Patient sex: F
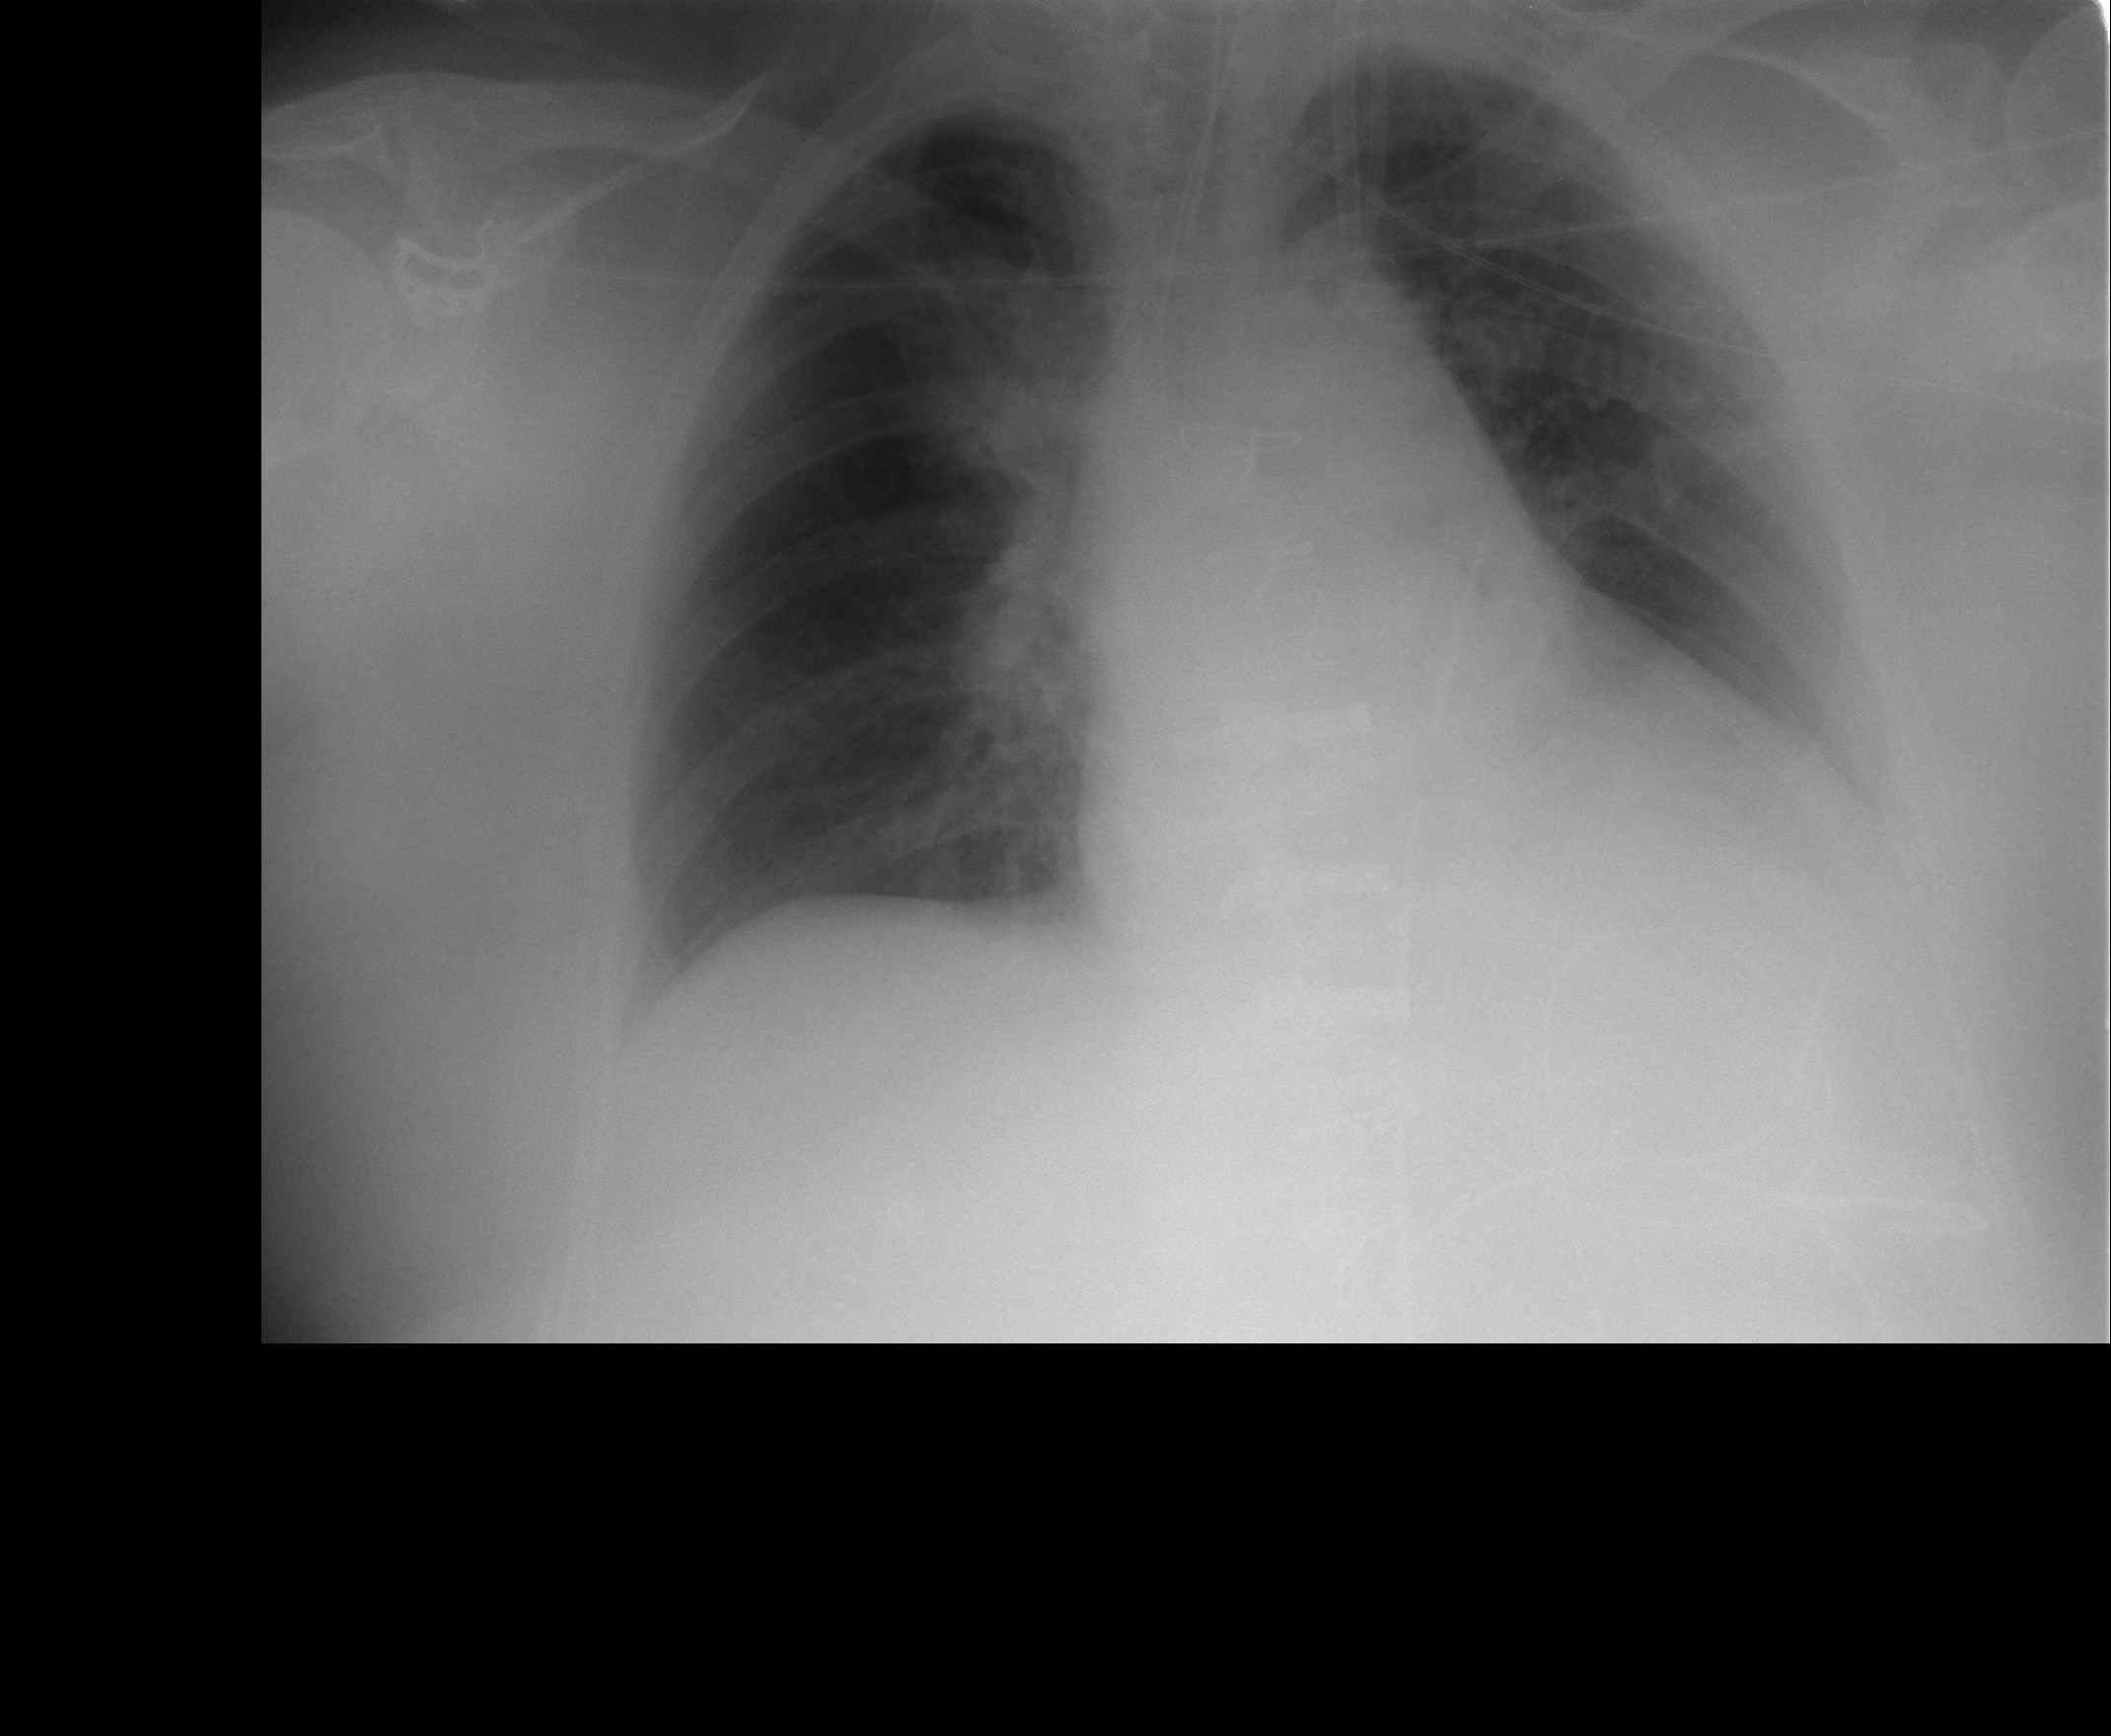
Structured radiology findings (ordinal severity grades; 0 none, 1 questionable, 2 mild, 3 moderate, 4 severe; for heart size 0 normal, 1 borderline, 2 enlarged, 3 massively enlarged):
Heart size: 2
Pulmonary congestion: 2
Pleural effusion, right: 0
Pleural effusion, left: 1
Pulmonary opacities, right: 0
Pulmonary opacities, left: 0
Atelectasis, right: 2
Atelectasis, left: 2